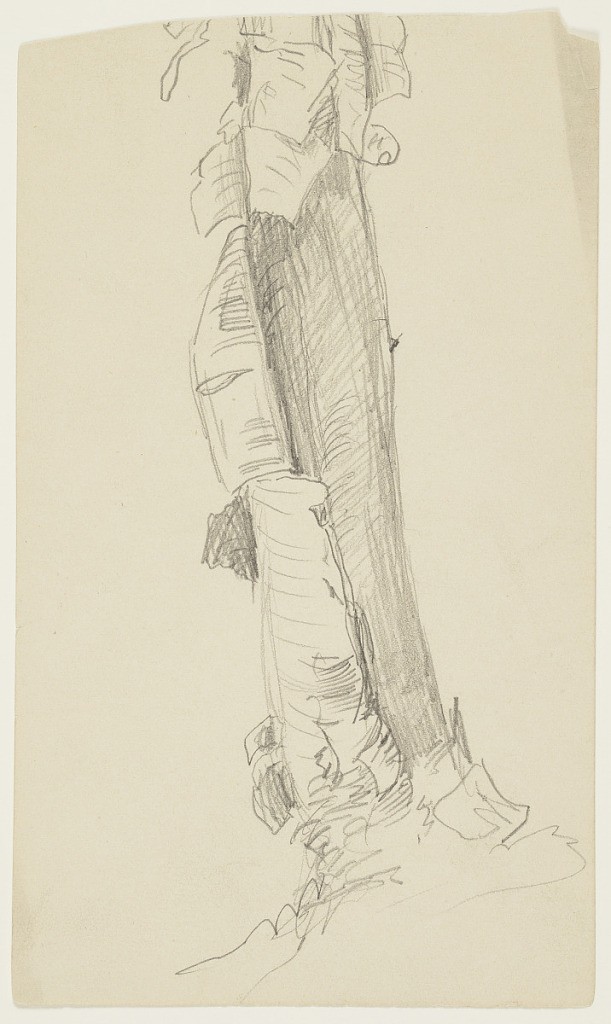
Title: Trunk of a Dead Birch Tree, Maine
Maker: Frederic Edwin Church, American, 1826–1900
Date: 1876 - 1881
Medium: Graphite on tan wove paper
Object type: Drawing
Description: Botanical sketch showing the trunk of a dead birch tree, whose white bark peels off like rolls of paper, reveal dark wood below. Roughly oriented along the central vertical axis.

Verso: Loose, unfinished sketch showing a portion of tree trunk with a broken branch.